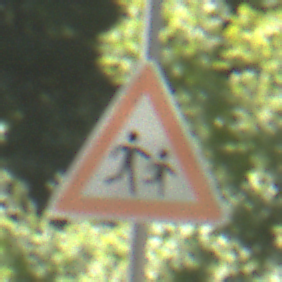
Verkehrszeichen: KinderLinks
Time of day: Midday
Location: Outdoor (RoadRail)
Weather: Clear
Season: NotSpecified
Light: Natural